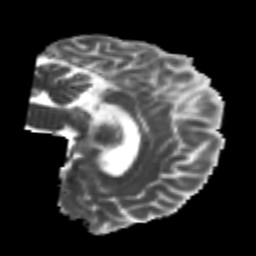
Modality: MD
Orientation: sagittal
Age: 25
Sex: male
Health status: healthy
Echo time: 0.074 s